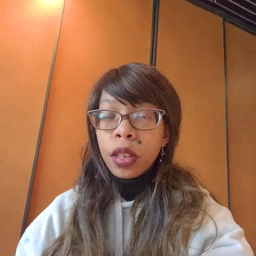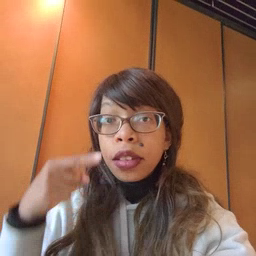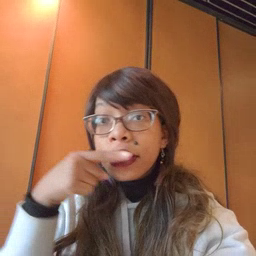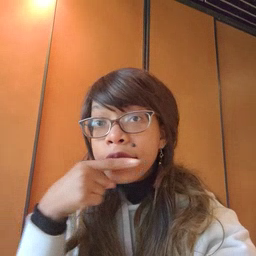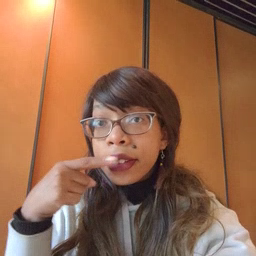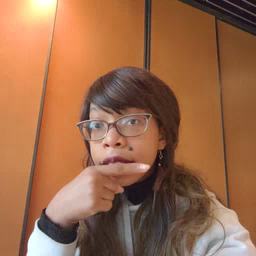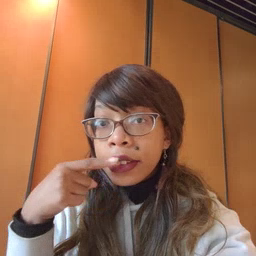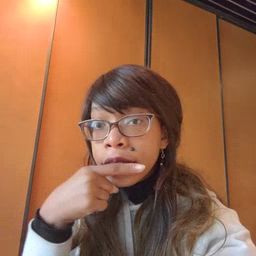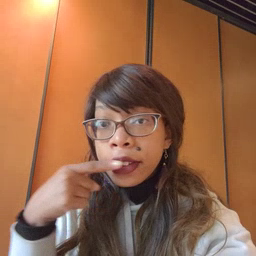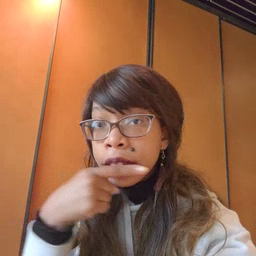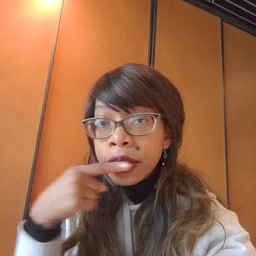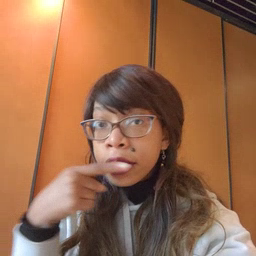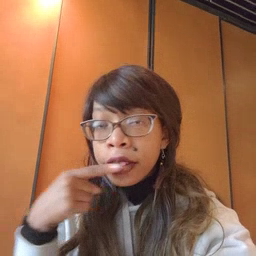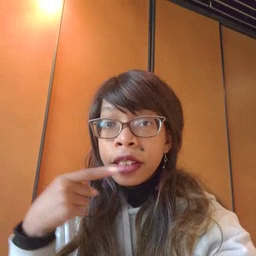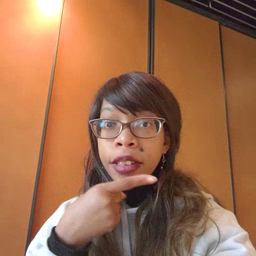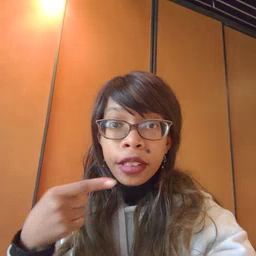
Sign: toothbrush